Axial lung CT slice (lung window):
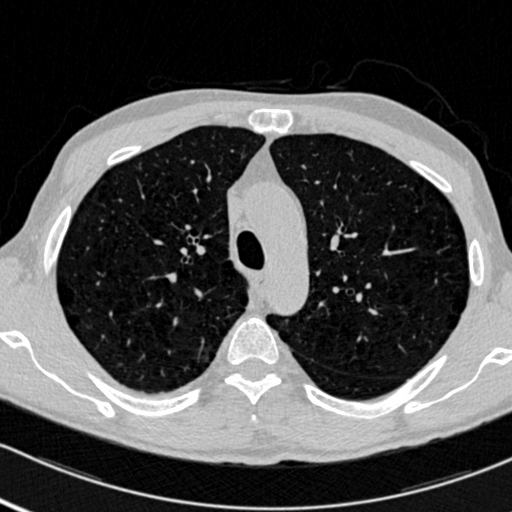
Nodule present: no